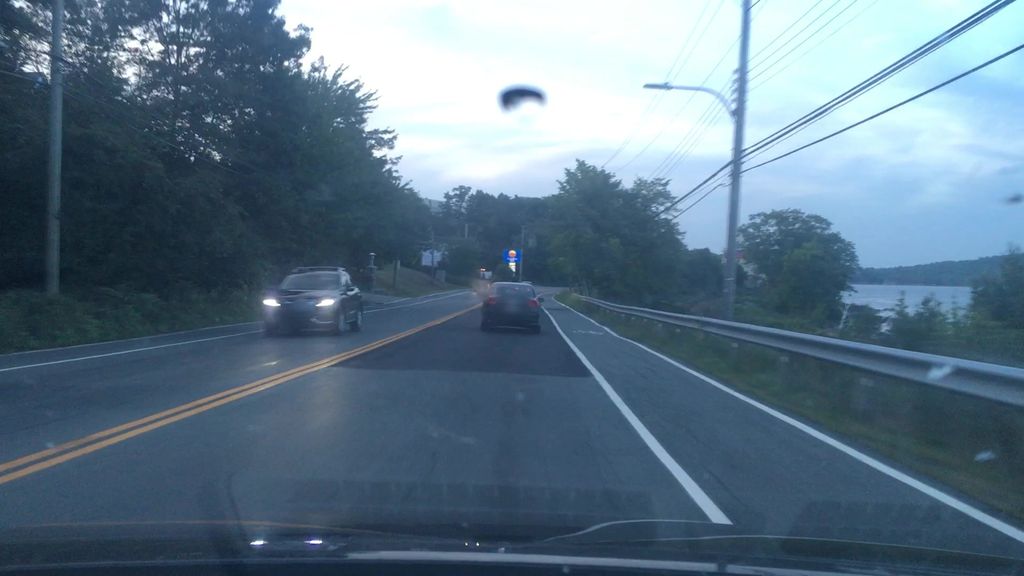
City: halifax